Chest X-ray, PA view. Patient: 64 years old, sex M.
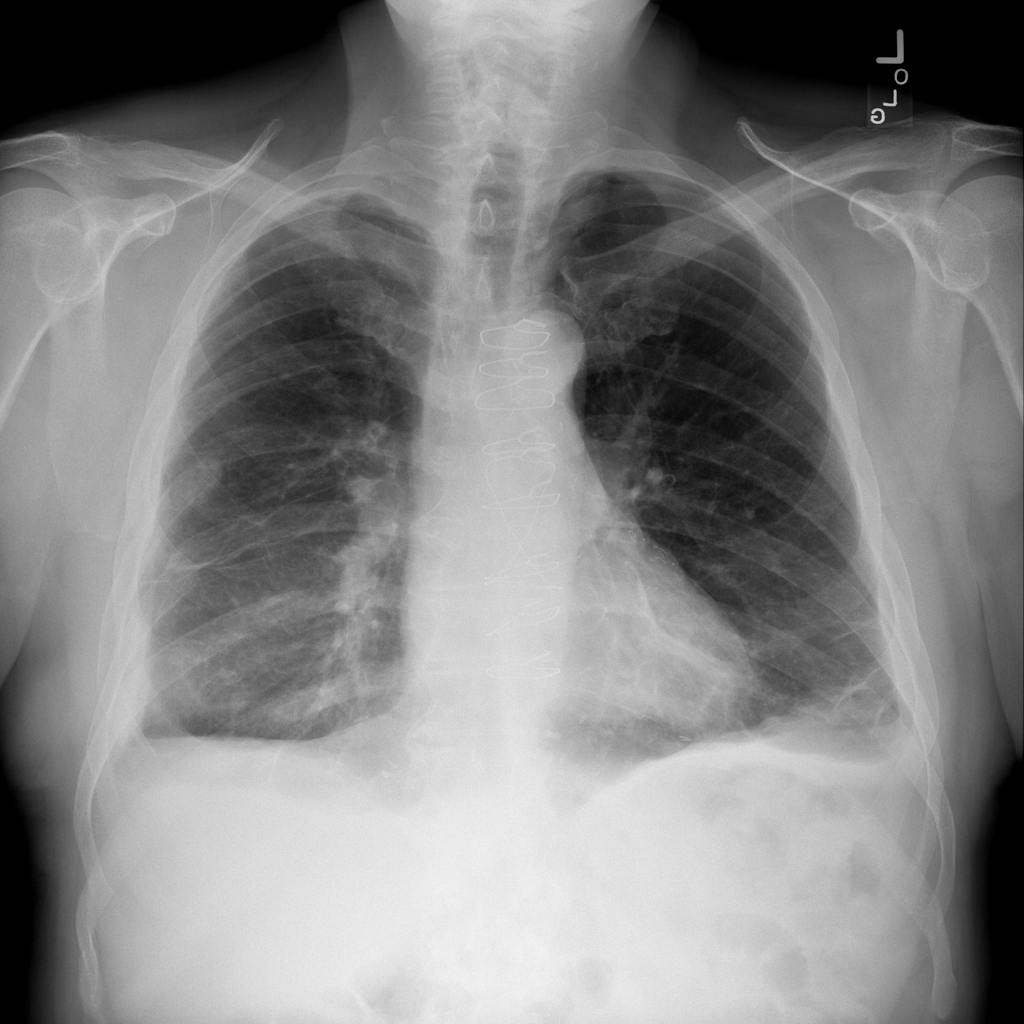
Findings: Pleural_Thickening